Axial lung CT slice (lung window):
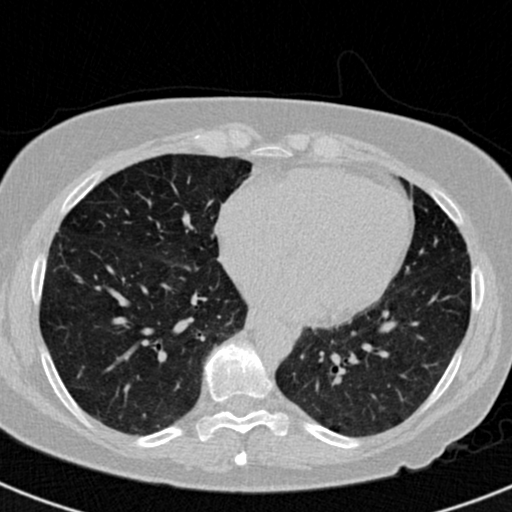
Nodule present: no